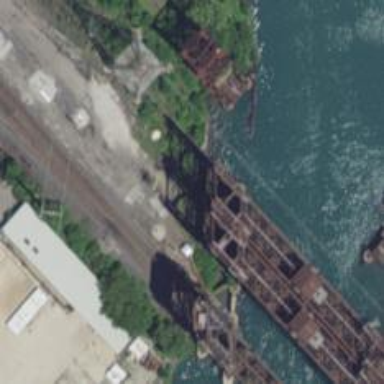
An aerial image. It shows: Disused railway on movable bridge.